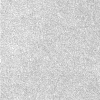
Atmospheric dust classification: dusty